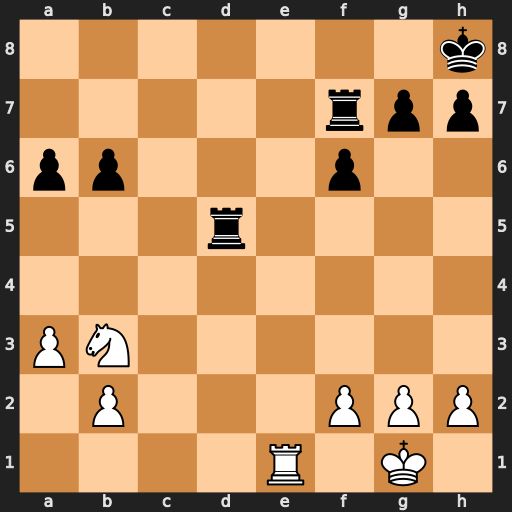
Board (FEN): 7k/5rpp/pp3p2/3r4/8/PN6/1P3PPP/4R1K1
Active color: w
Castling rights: -
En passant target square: -
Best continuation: Re8+ Rf8 Rxf8#